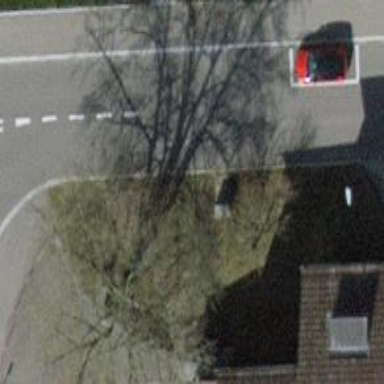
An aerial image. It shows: Street cabinet.